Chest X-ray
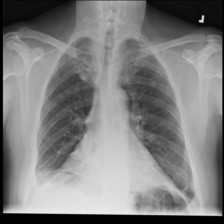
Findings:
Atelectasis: negative
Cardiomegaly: negative
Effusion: negative
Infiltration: negative
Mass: negative
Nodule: negative
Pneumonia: negative
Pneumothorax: positive
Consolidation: negative
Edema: negative
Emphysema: negative
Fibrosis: negative
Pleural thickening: negative
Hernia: negative